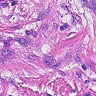
Metastatic tissue present: yes